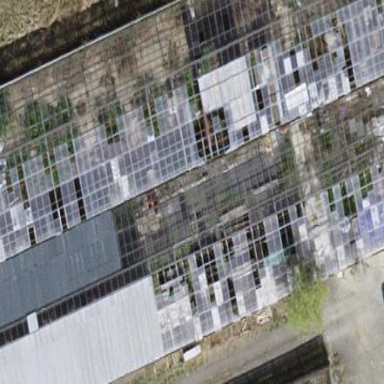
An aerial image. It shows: Greenhouse.